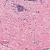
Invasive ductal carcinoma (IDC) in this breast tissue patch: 0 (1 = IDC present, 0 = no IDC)